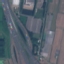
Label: Highway